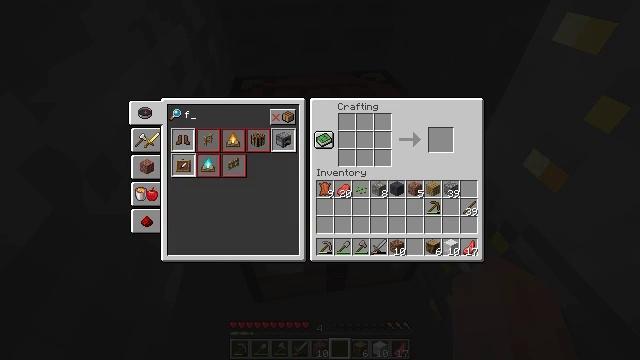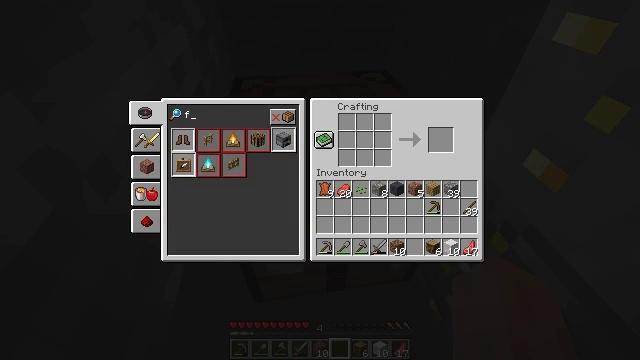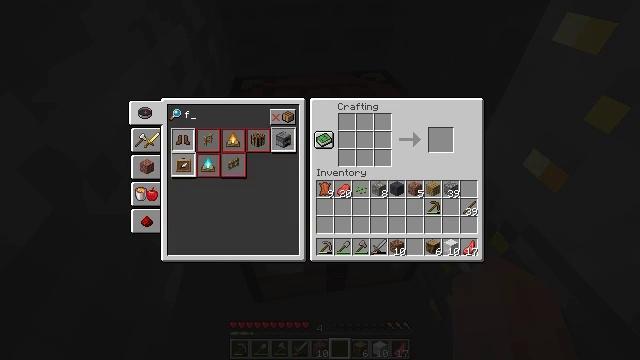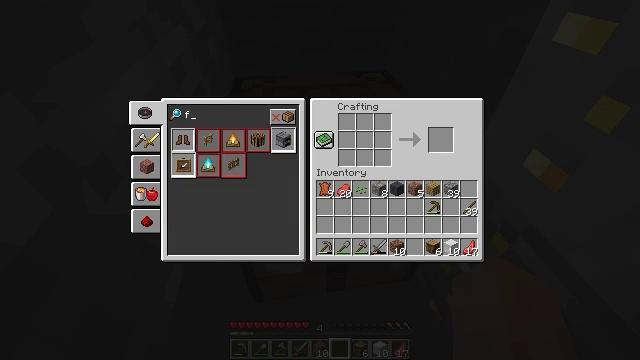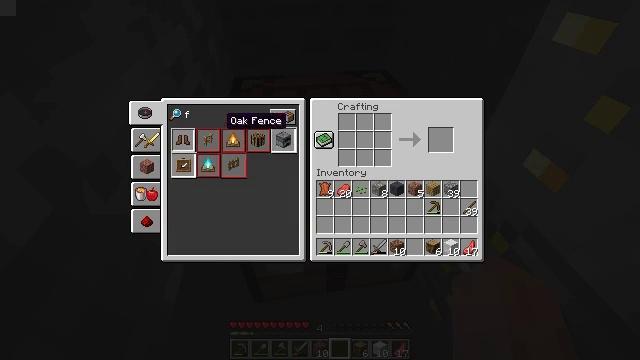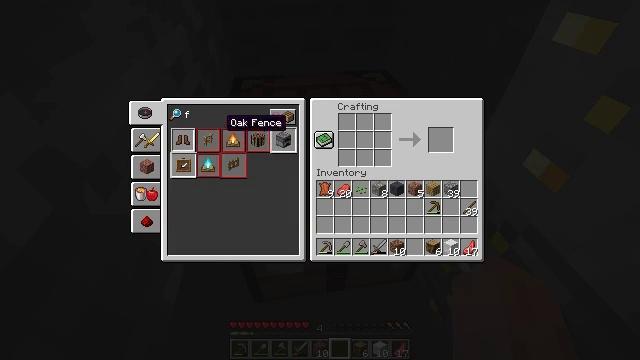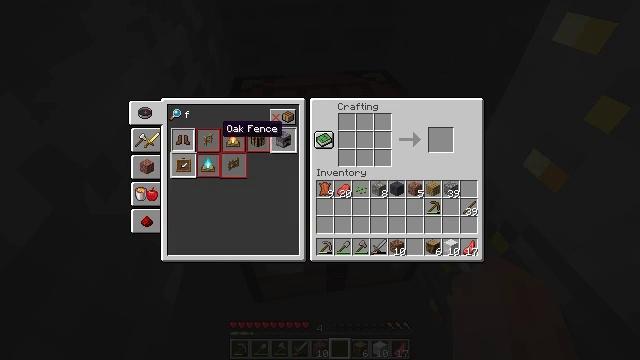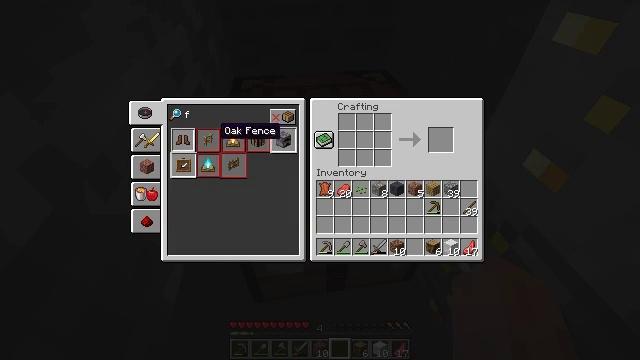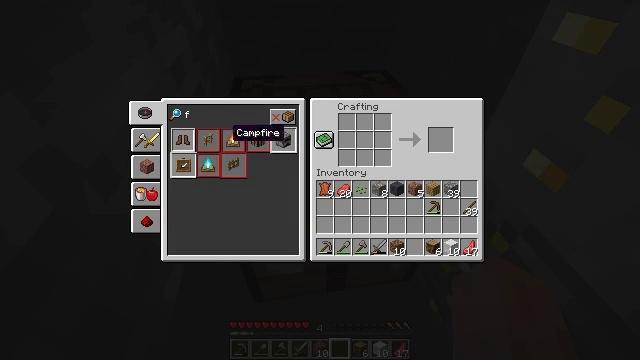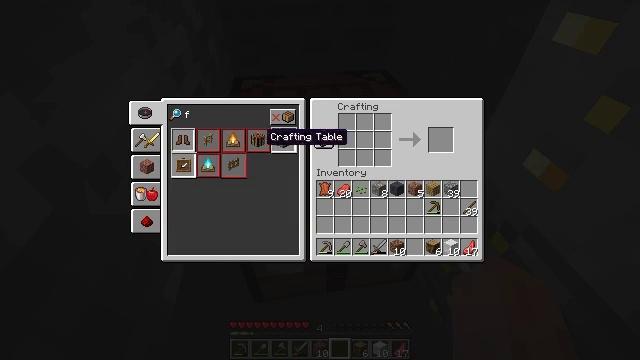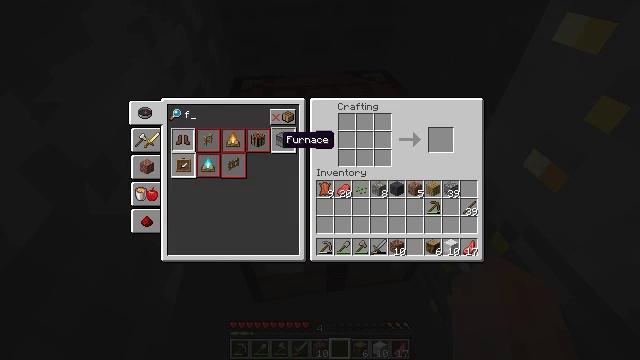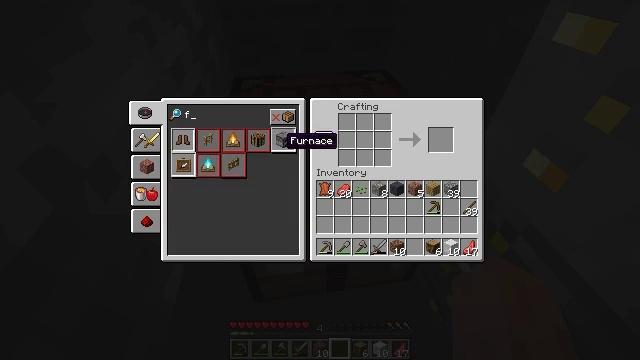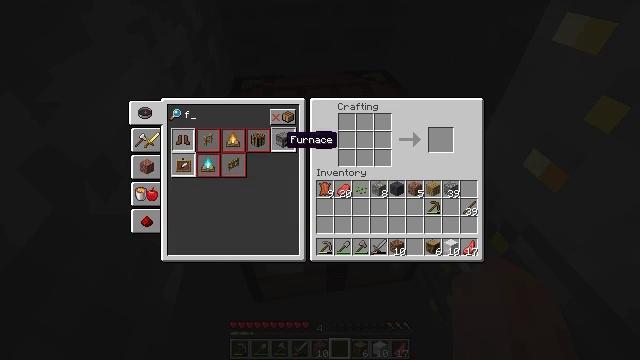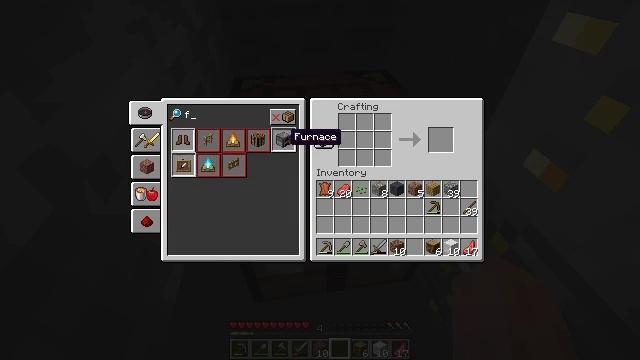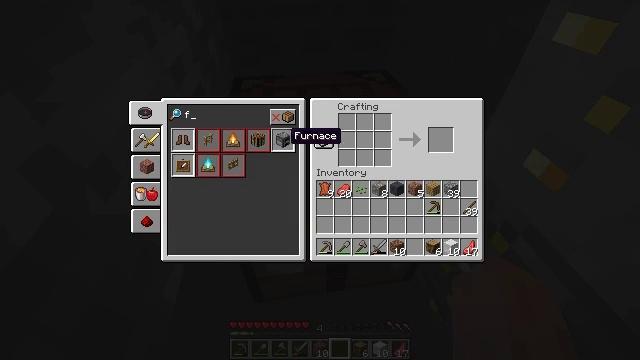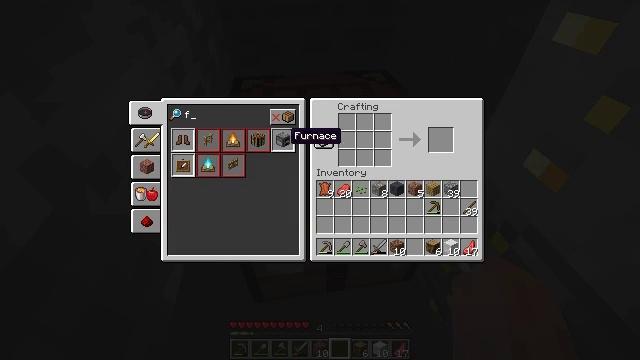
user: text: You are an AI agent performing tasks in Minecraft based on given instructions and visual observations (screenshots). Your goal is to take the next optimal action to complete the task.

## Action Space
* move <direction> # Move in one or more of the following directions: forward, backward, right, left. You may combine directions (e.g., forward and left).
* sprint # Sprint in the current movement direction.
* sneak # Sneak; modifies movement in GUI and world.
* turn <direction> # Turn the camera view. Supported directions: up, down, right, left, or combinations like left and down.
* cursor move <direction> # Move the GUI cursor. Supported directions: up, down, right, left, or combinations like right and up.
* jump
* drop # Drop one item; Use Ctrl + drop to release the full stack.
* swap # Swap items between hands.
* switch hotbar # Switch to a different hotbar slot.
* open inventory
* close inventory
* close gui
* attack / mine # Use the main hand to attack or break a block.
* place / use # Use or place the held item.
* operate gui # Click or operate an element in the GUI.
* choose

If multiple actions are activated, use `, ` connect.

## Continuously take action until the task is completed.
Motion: motion action
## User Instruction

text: Make a furnace using the crafting table and cobblestone.
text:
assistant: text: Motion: no_op
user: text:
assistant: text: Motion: no_op
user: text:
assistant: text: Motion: no_op
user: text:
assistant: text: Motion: no_op
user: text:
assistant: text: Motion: no_op
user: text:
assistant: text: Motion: no_op
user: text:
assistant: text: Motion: no_op
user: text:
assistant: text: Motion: cursor move right
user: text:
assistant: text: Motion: cursor move right
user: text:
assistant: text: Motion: cursor move right
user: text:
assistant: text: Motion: no_op
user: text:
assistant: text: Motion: no_op
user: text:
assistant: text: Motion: no_op
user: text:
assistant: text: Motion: operate gui
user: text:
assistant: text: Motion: operate gui
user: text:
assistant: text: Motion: operate gui
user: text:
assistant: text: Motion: no_op
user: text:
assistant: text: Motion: cursor move right and down
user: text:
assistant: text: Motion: cursor move right and down
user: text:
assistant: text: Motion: cursor move right and down
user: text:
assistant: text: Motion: cursor move right and down
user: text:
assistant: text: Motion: no_op
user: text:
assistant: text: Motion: no_op
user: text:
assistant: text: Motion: no_op
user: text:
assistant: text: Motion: no_op
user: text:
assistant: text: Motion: no_op
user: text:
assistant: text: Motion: no_op
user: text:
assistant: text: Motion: no_op
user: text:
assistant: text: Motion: no_op
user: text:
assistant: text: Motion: no_op